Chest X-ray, PA view. Patient: 15 years old, sex F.
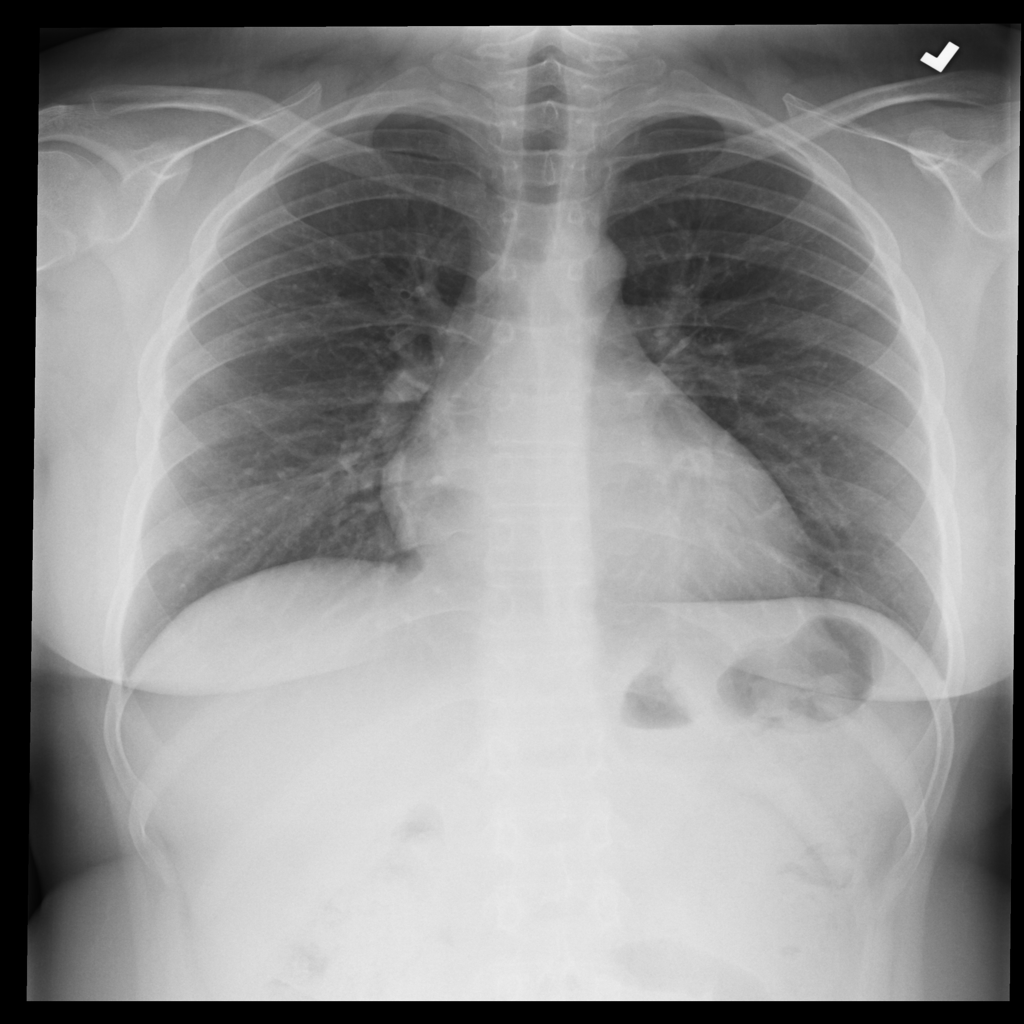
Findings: No Finding